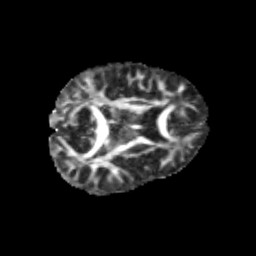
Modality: FA
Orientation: axial
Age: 11
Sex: male
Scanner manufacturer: siemens
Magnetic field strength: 3 T
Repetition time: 3.8 s
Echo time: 0.07 s